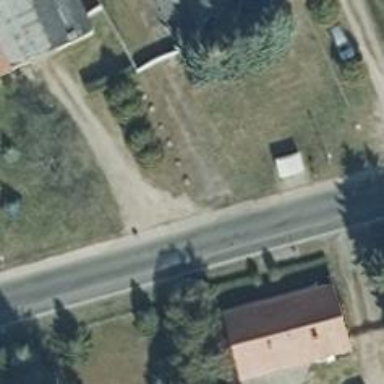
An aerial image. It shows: Secondary road with asphalt surface.